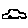
Label: car